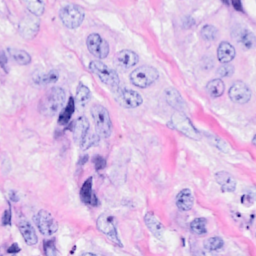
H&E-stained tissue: Breast